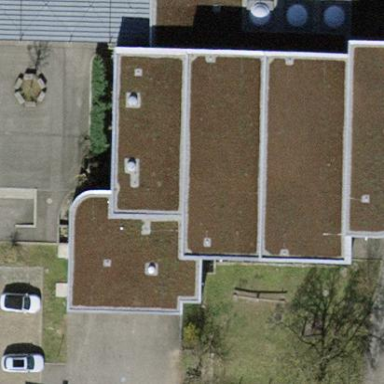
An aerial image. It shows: Community centre building.